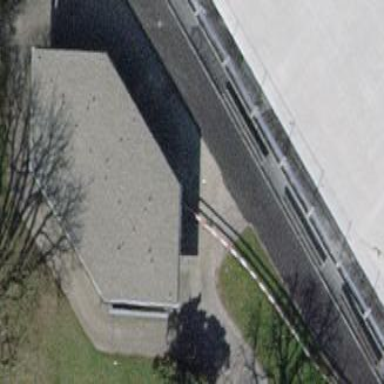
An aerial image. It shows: Sports centre with flat roof.